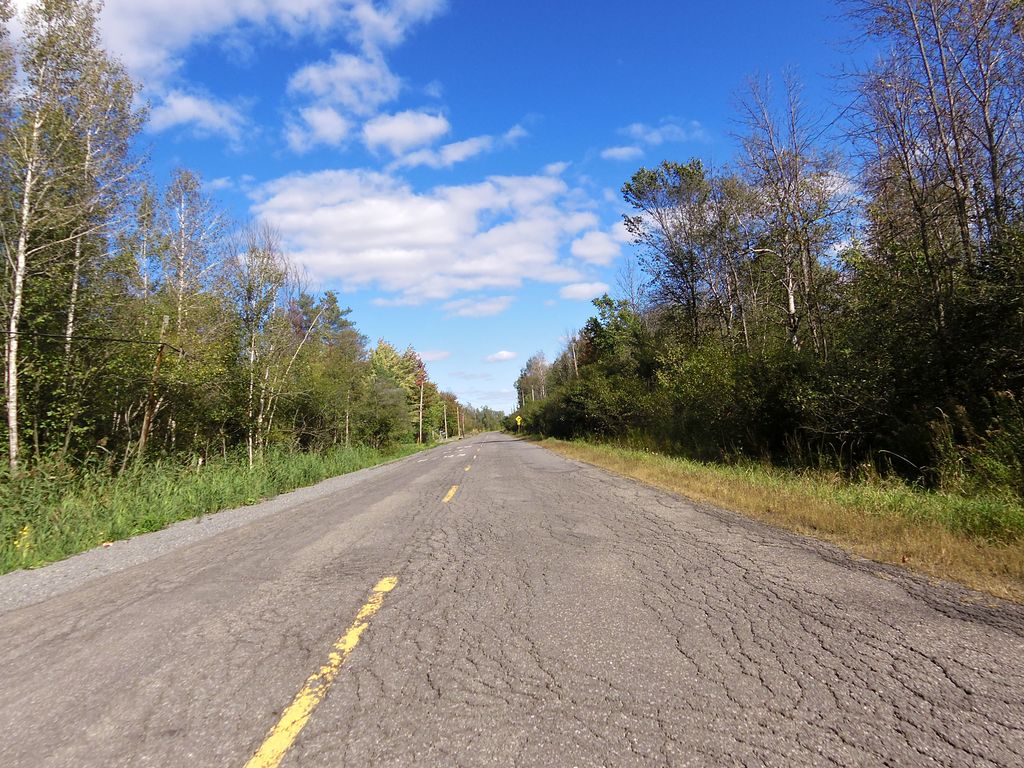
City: ottawa-gatineau